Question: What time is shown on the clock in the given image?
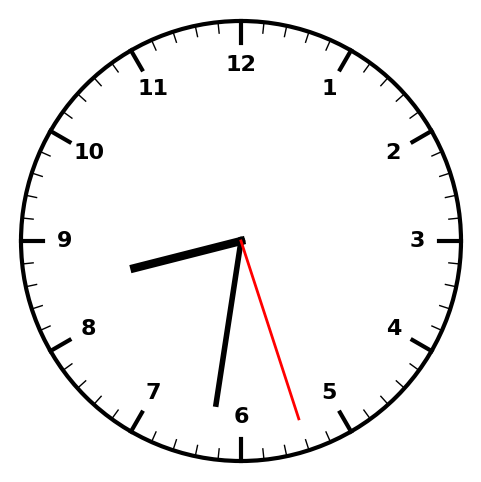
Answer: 08:31:27